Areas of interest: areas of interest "Shenyang Dragon Dream Elite Business Hotel (Zhongjie Branch)"
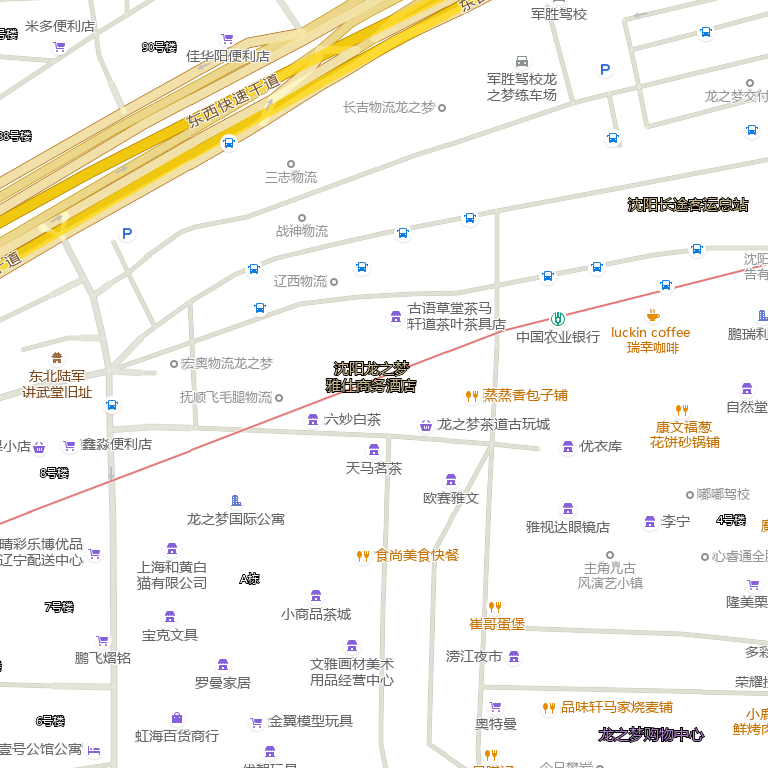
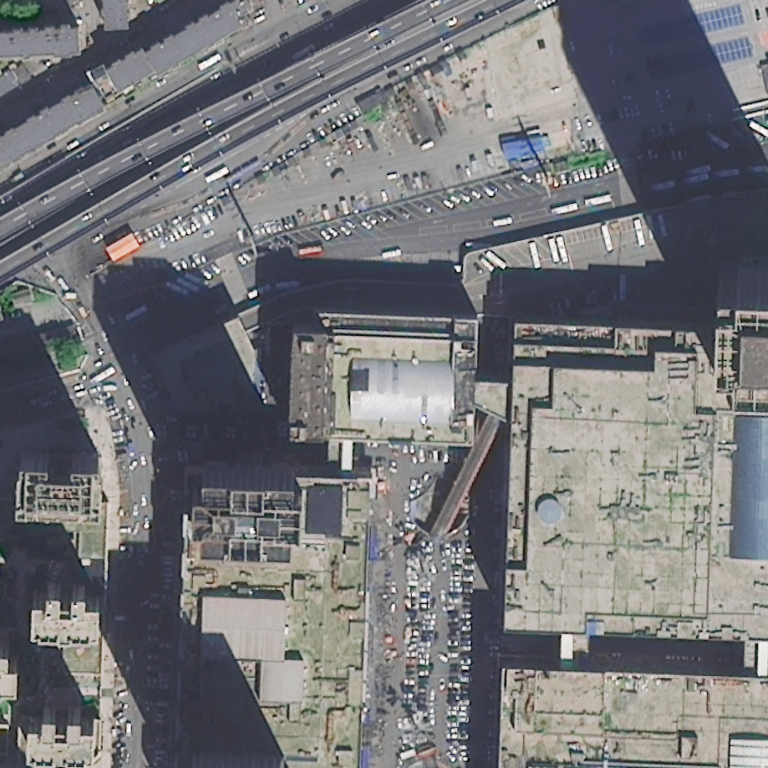